Aerial crown-view tile of a tropical tree (Barro Colorado Island, Panama), acquired 20250124:
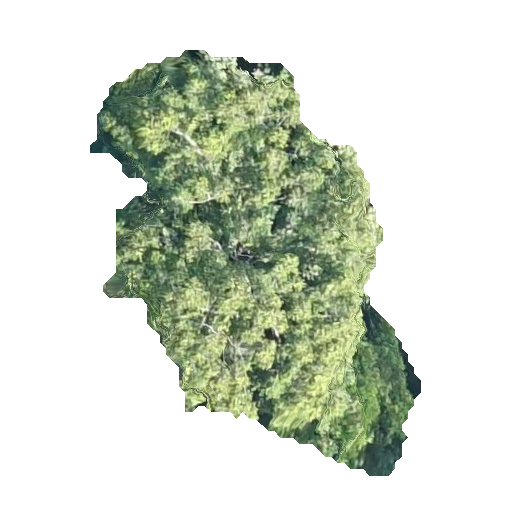
Species: Guatteria lucens
GBIF accepted scientific name: Guatteria lucens
Crown area: 128.703 m²